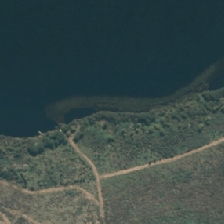
Land cover: lake_pond